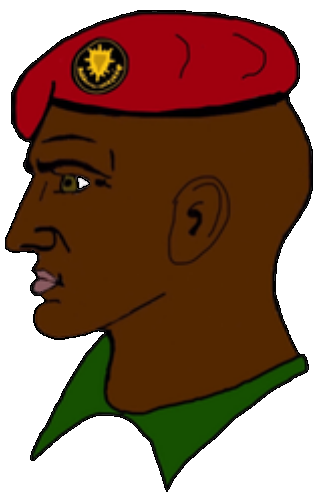
Label: 4_Yes_Chad